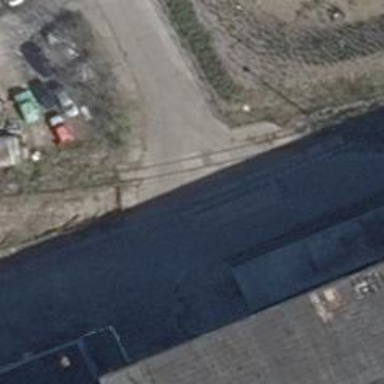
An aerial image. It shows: Abandoned railway.